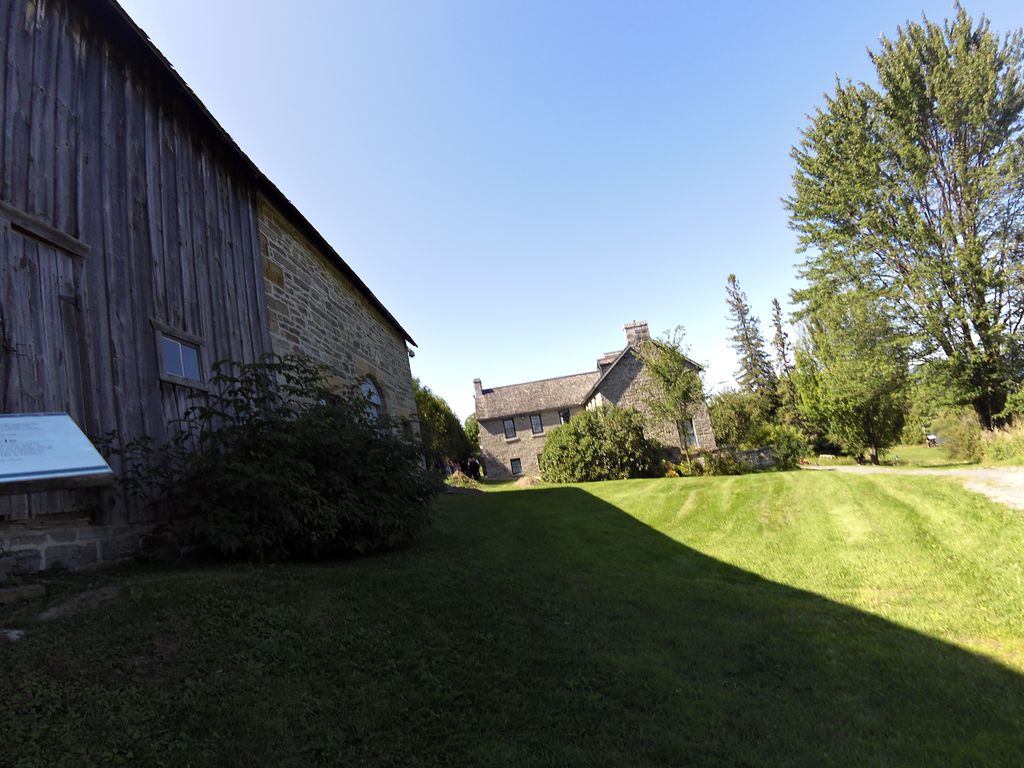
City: ottawa-gatineau